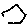
Label: hexagon